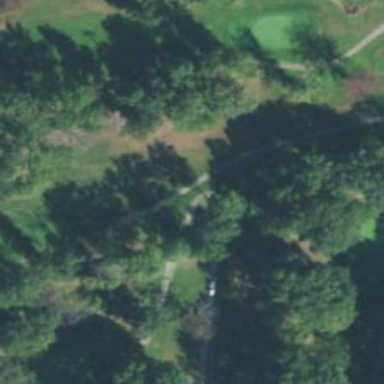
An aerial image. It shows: Service road used as golf cart path.